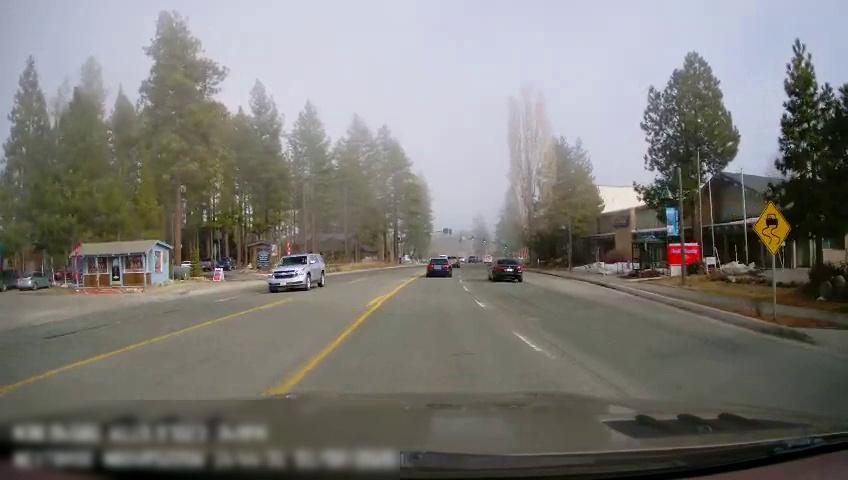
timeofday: Day
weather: Sunny
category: Drivable Space
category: Vehicles | Car
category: Vehicles | Car
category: Vehicles | SUV
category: Vehicles | Car
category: Vehicles | Car
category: Vehicles | Car
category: Vehicles | SUV
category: Vehicles | Car
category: Vehicles | Car
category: Lanes | Opposite Lane
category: Lanes | Current Lane
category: Lanes | Current Lane
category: Traffic | Signs